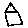
Label: house